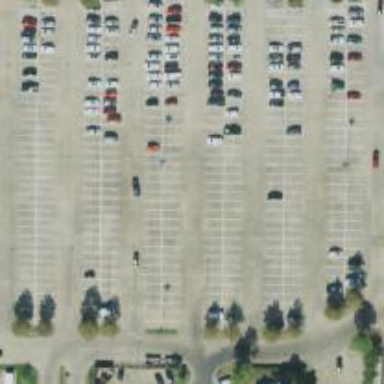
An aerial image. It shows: Parking space is available.